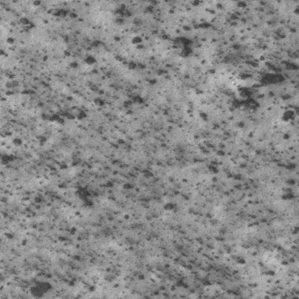
Label: frost